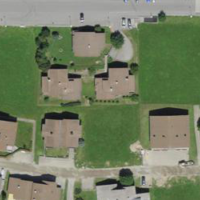
EUNIS habitat code: 55
Species observed at this site:
Rumex alpinus